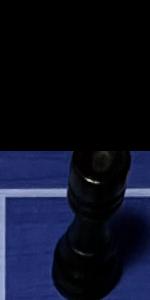
Label: Rook_Black